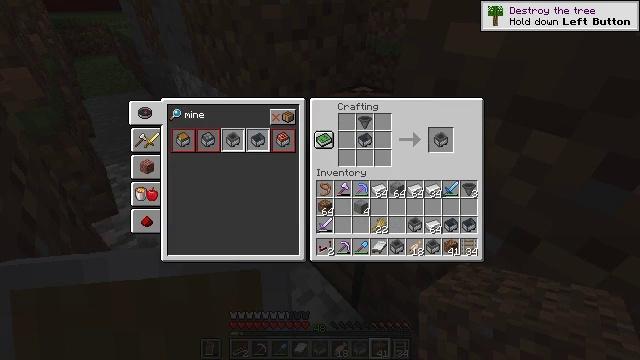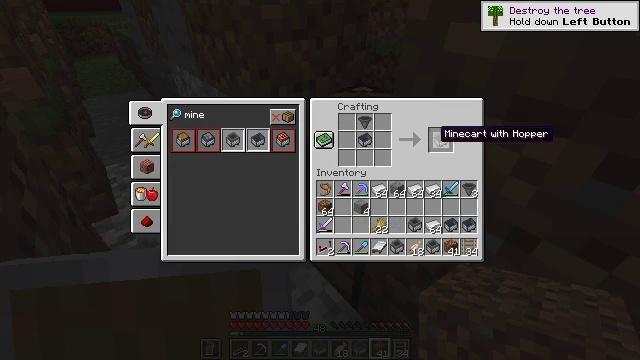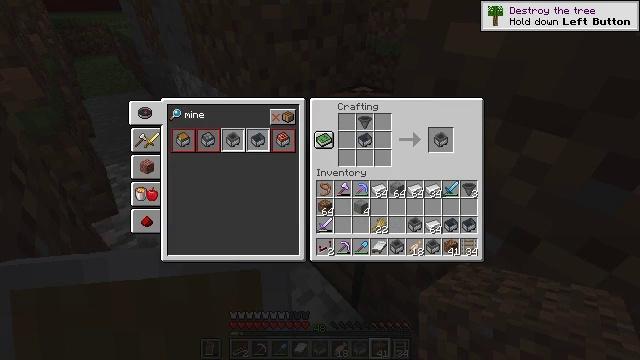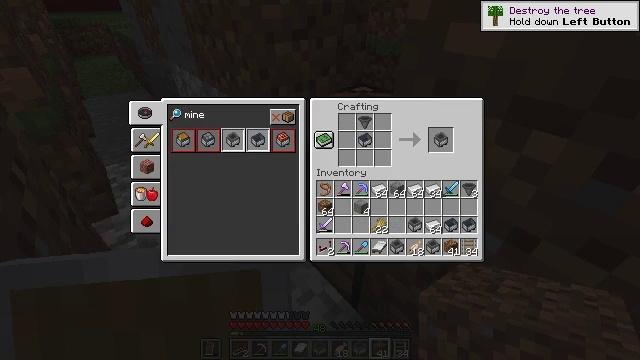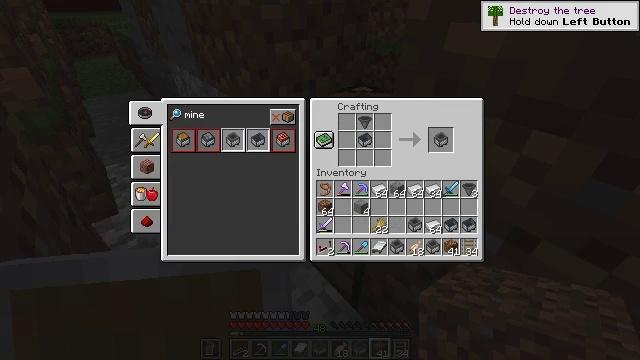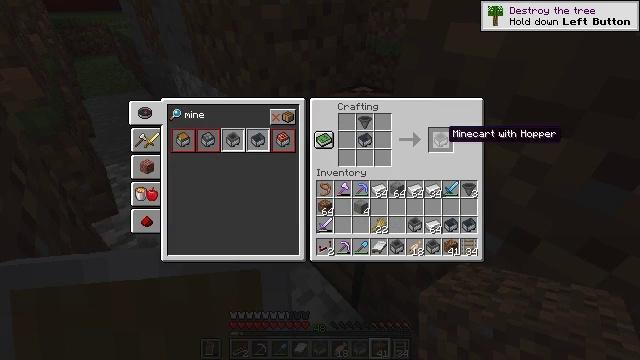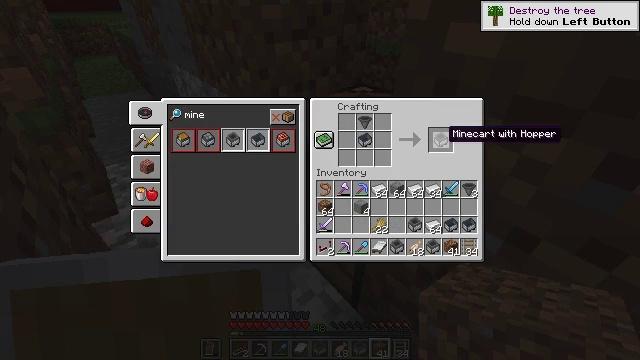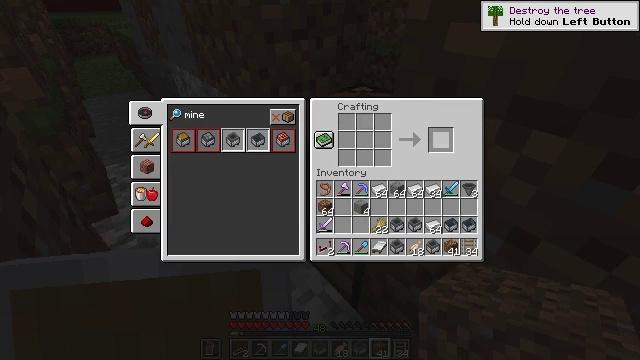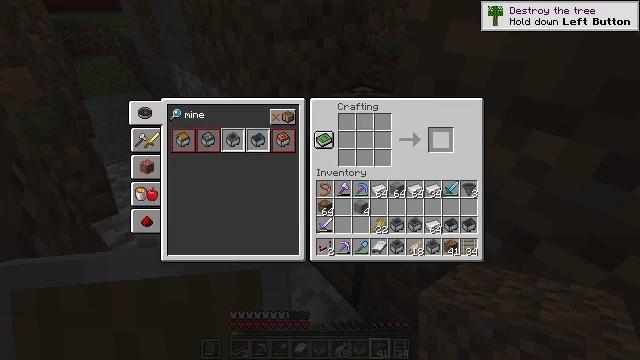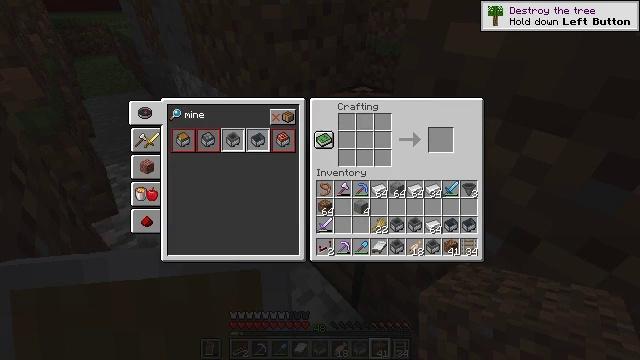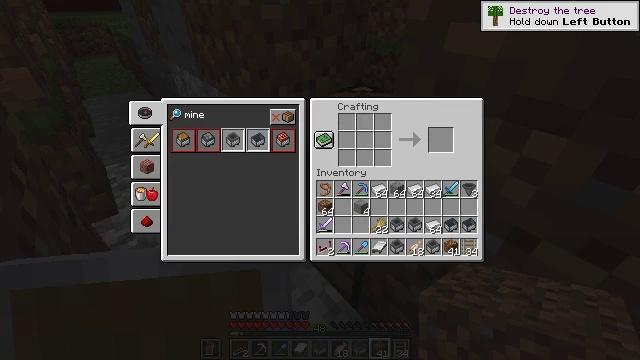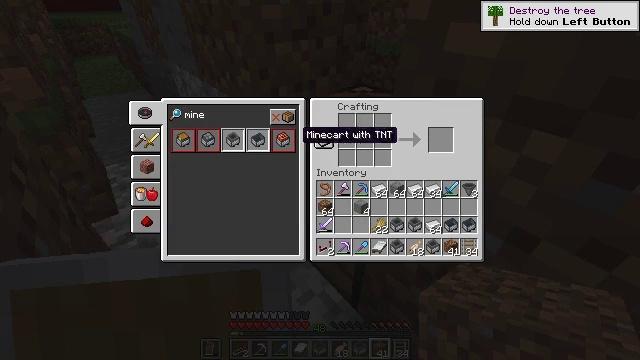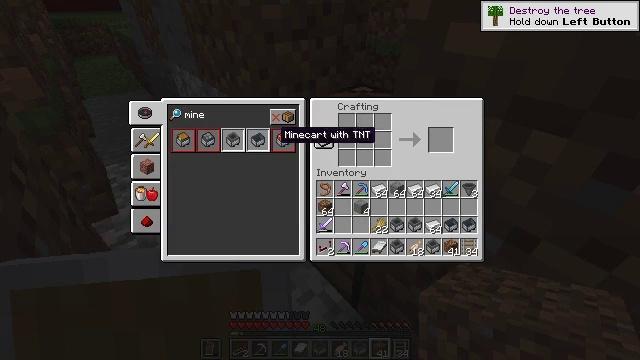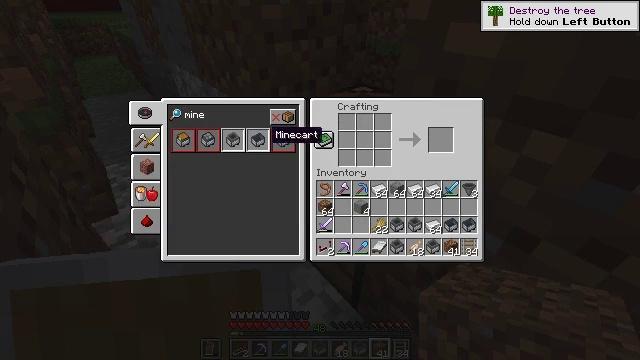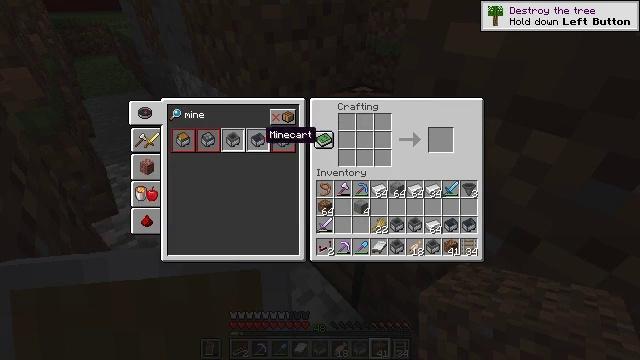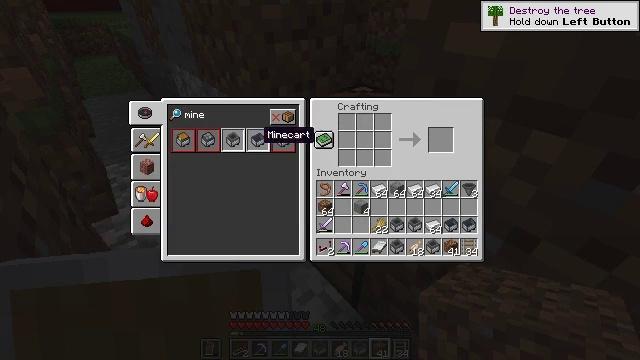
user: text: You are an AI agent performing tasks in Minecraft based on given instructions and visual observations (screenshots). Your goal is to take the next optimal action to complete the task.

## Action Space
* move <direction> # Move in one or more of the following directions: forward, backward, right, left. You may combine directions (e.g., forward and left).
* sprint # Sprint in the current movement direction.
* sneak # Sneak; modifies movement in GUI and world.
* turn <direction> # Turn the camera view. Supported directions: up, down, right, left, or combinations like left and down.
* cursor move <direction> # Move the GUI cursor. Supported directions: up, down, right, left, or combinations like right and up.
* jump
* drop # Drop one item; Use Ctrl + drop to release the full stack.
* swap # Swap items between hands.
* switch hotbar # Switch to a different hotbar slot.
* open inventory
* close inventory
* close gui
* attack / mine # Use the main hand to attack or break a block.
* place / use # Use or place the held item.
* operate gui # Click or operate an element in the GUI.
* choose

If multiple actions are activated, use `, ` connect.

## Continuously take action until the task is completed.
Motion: motion action
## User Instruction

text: Craft a hopper minecart.
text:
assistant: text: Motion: sneak, cursor move right
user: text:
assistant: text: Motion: sneak, cursor move right
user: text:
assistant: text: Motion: sneak
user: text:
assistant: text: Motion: sneak
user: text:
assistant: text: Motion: sneak, cursor move left
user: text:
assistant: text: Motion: sneak
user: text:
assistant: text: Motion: sneak, operate gui
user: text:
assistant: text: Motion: sneak, operate gui
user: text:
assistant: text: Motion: sneak, cursor move left
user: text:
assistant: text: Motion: sneak, cursor move left
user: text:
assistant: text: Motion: sneak, cursor move left
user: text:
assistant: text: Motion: sneak, cursor move left
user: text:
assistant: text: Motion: sneak, cursor move left
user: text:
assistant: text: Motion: sneak
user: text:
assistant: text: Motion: sneak
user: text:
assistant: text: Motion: sneak
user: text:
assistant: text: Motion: sneak
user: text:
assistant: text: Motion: sneak, cursor move left
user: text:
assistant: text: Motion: sneak, cursor move left
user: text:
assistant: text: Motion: sneak
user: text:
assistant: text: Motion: sneak, operate gui
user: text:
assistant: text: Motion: sneak, operate gui
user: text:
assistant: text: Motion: sneak, cursor move right
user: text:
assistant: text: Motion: sneak, cursor move right
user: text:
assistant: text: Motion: sneak, cursor move right
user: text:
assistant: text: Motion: sneak
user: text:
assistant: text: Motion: sneak, cursor move right
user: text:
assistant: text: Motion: sneak
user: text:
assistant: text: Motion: sneak
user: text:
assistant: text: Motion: sneak